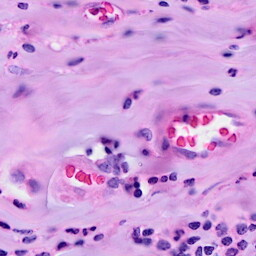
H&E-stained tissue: Breast